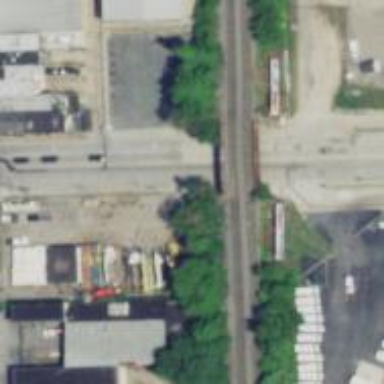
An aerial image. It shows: Railway bridge over siding.